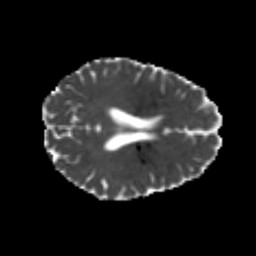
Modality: MD
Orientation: axial
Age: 25
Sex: female
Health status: healthy
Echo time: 0.074 s